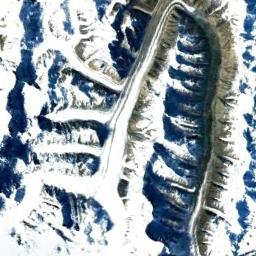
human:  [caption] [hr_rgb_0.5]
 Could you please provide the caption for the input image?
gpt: The snowberg is covered with snow and ice and some U-shaped valleys are in the snowberg .

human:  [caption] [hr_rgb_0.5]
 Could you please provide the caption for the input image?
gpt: The snow berg is consist of bare land and white snow .

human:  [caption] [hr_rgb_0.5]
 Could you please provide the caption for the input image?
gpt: There is snow on the part of the snowberg .

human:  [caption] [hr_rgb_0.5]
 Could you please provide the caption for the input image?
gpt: A snow-covered mountain covered in large areas .

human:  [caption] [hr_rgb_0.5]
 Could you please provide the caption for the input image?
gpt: There are much snow and some green land on the snowberg .